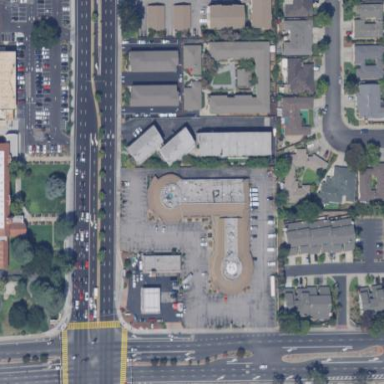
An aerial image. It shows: Retail building with quadruple saltbox roof shape.